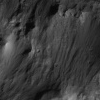
Atmospheric dust classification: not_dusty